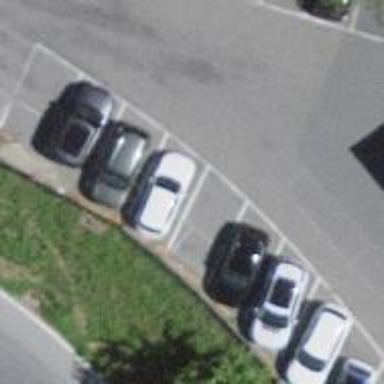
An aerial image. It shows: Parking aisle designated as service road.